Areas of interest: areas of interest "Service Area"
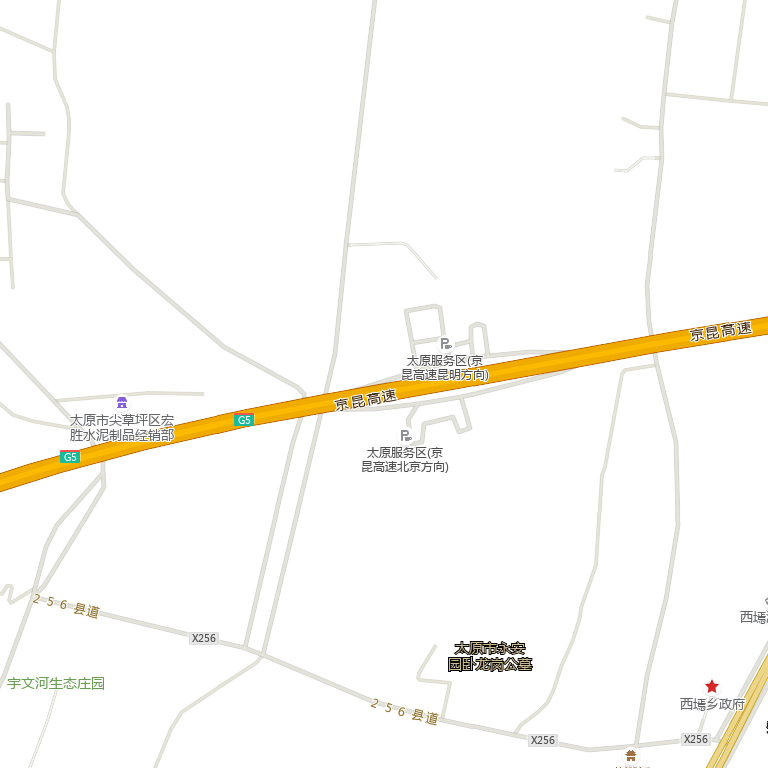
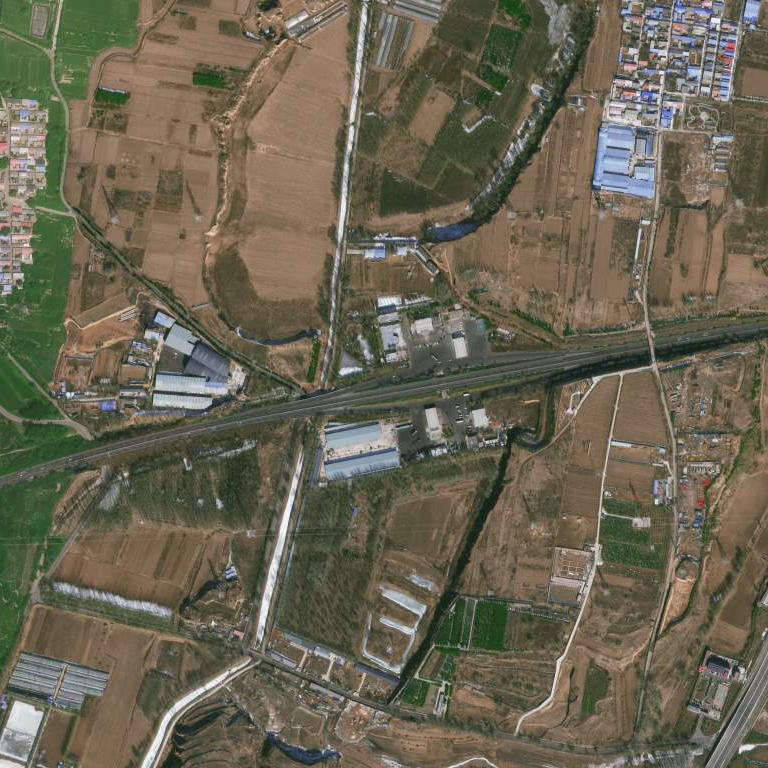